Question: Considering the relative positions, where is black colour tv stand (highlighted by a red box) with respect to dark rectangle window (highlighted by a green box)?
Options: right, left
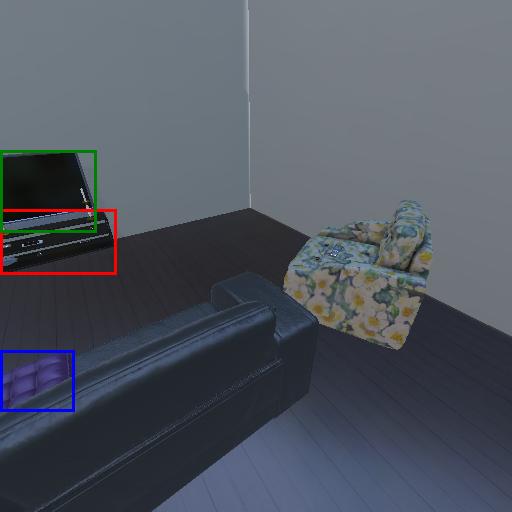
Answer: right